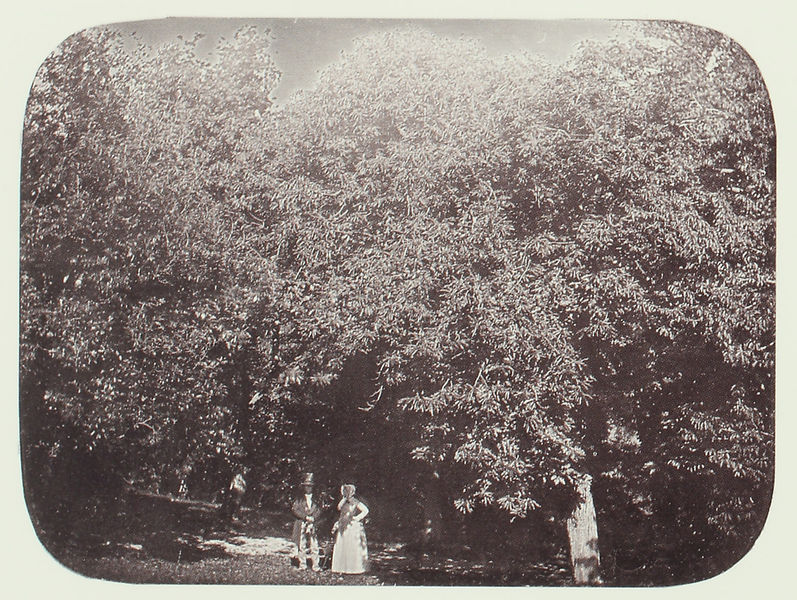
Titel: Autoportrait (?) avec son épouse sous les arbres
Künstler: J.-G. Eynard-Lullin
Schlagwörter: baum, felsen, himmel, laub, mann, schatten, weiß, bäume, äste, frau, hut, kleid, licht, schwarz, dame, gras, park, wiese, gespräch, zylinder, anzug, mensch, stein, ast, natur, stamm, sonne, figur, paar, wald, sommer, unterhaltung, impression, foto, fotografie, pärchen, spaziergang, lichtung, schwarz-weiss, biedermeier, ehepaar, geäst, daguerre, 19. jahrhundert